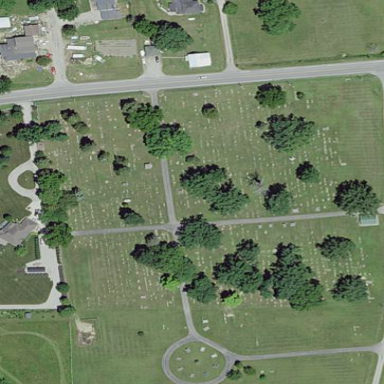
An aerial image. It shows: Cemetery.